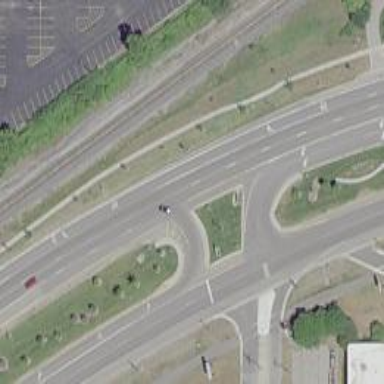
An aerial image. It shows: Asphalt road with primary link designation.